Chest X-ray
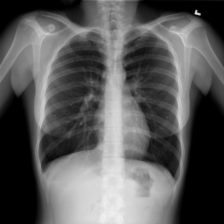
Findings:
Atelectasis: negative
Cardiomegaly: negative
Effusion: negative
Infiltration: negative
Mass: negative
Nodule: negative
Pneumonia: negative
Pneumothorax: negative
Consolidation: negative
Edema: negative
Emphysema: negative
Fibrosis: negative
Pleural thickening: negative
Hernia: negative